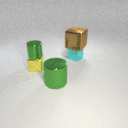
small yellow metal cube behind large green metal cylinder